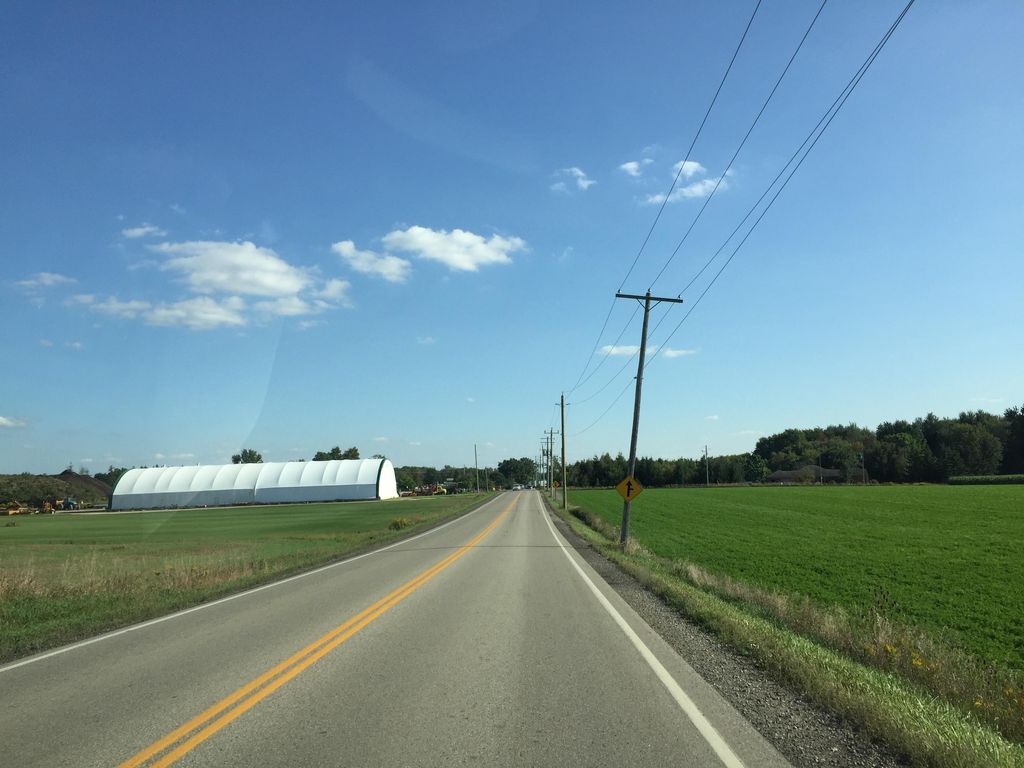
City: kitchener-waterloo